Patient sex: M
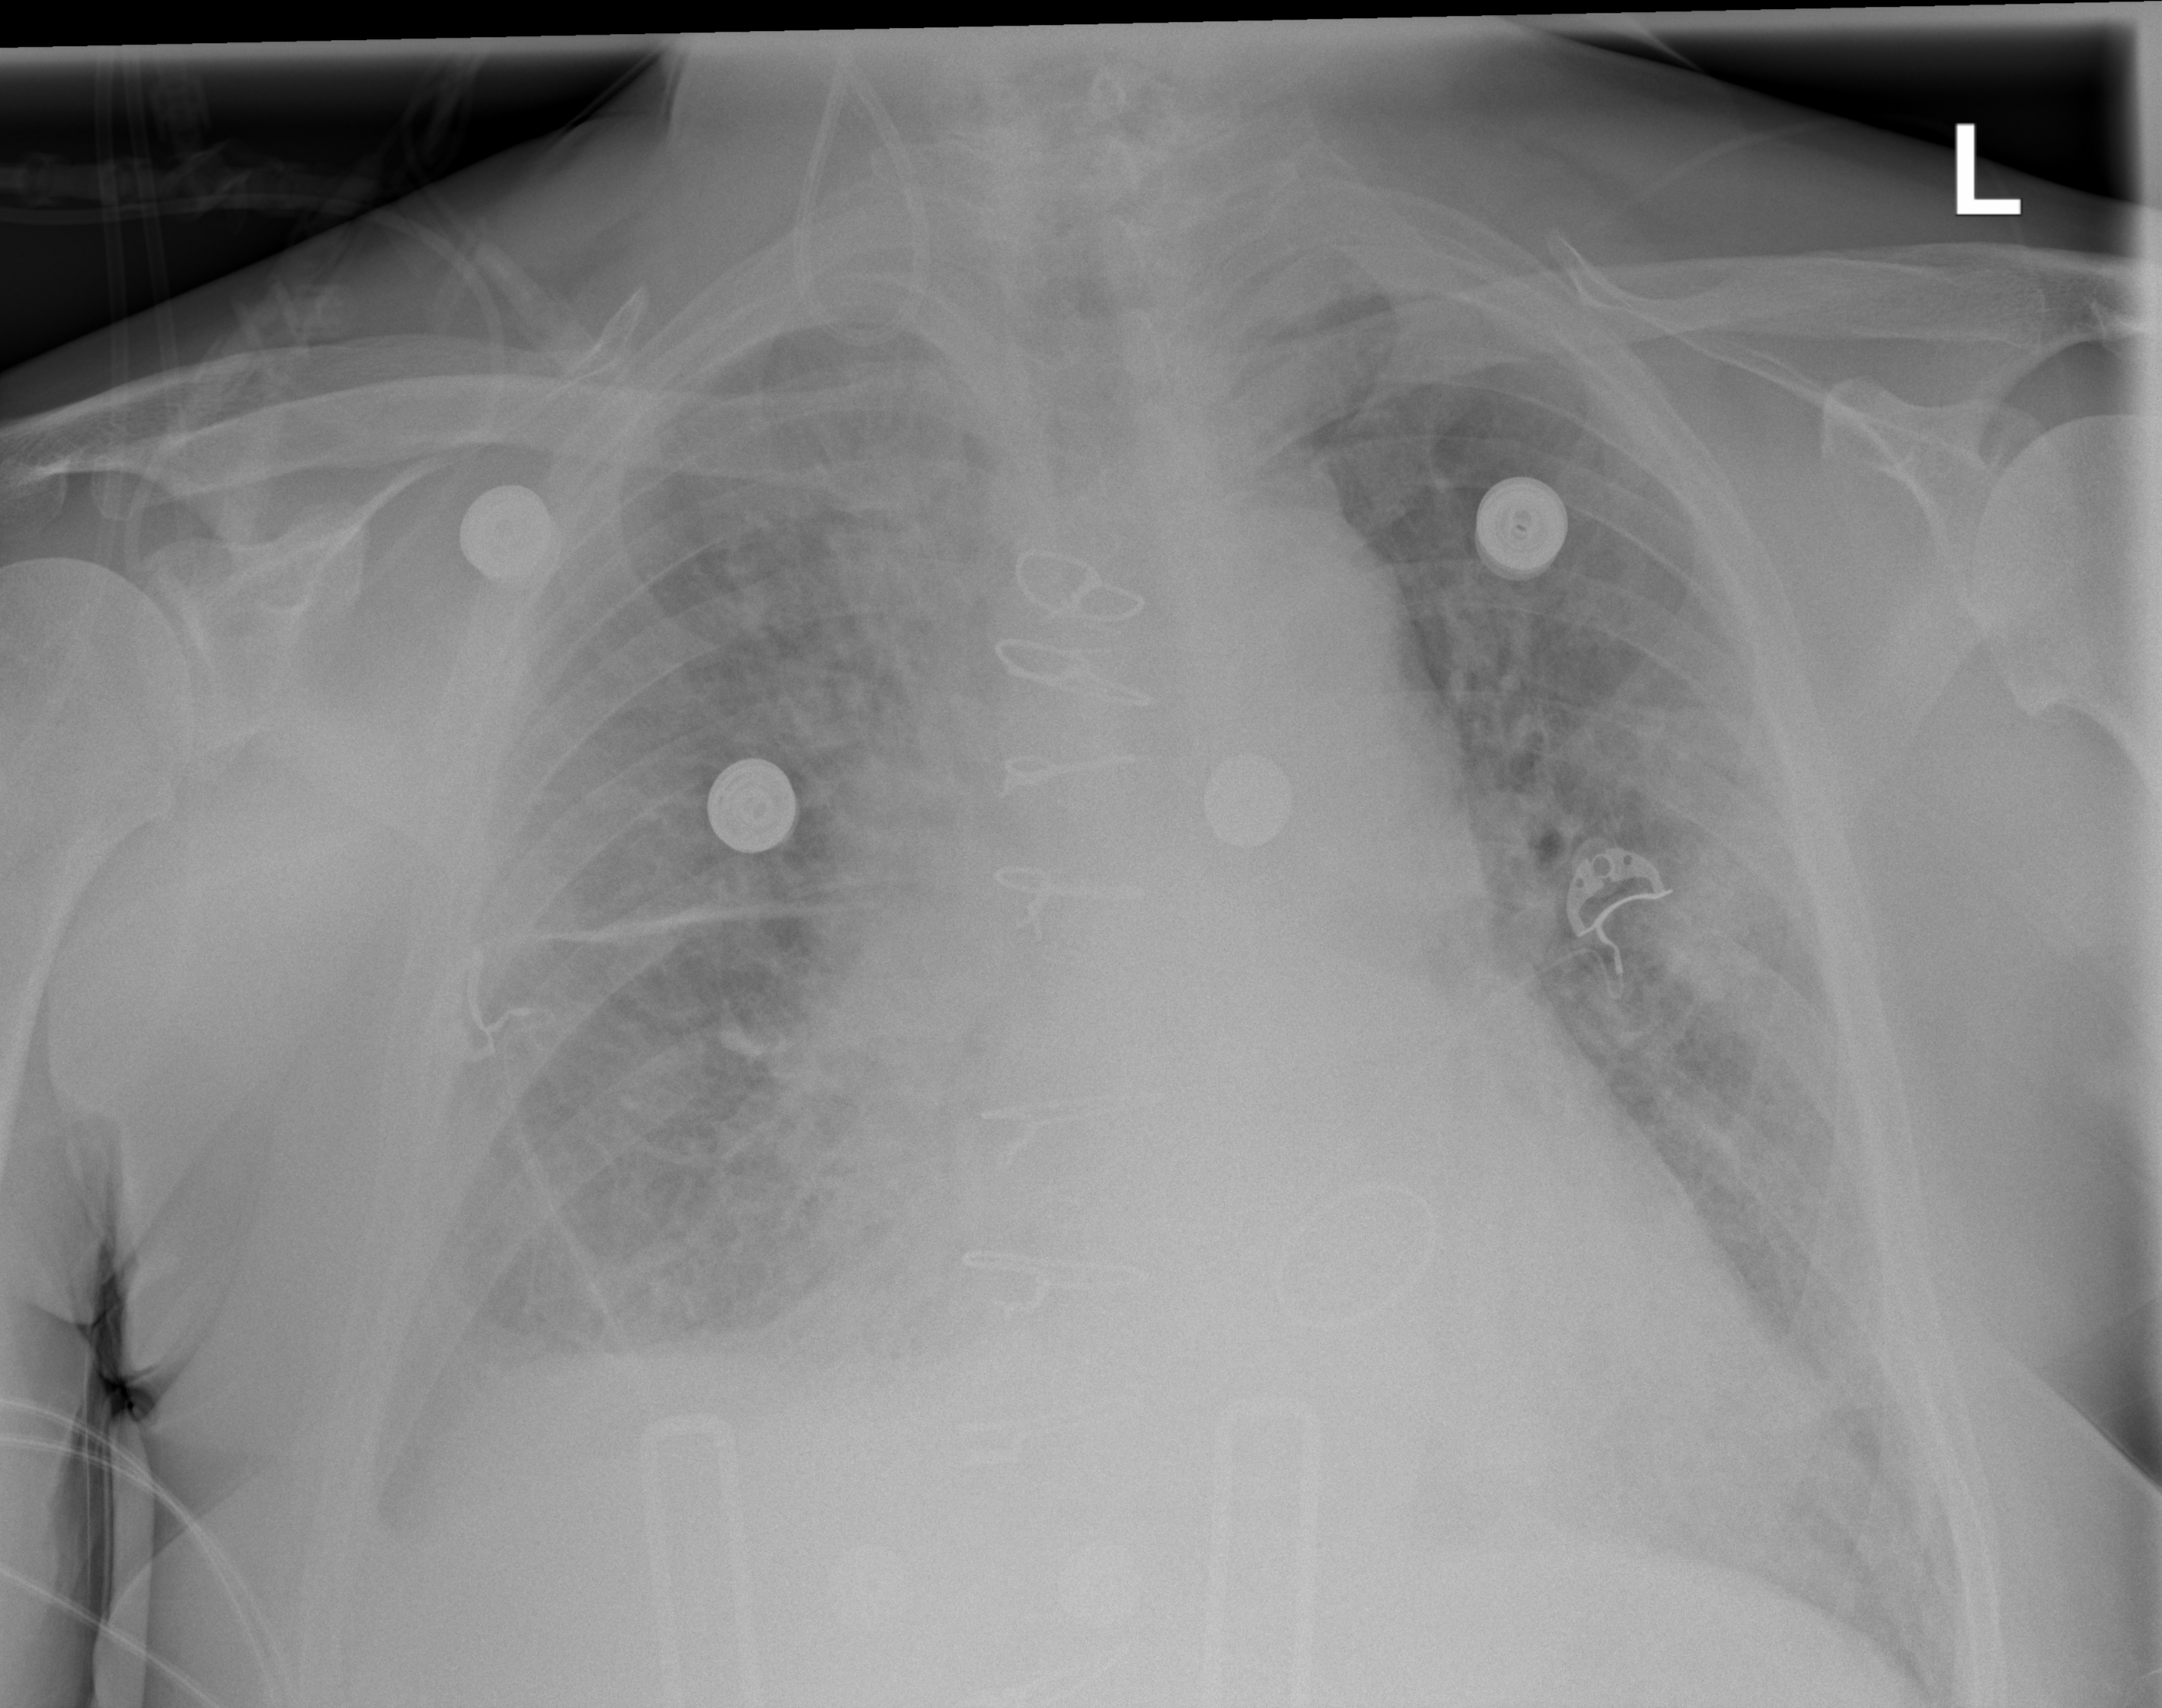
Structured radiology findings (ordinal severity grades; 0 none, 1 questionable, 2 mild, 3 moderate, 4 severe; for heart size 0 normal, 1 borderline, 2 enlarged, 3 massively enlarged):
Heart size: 2
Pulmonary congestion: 3
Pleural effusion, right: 2
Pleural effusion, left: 0
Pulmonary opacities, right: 2
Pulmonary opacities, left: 2
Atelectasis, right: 2
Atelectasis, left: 2